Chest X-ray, PA view. Patient: 66 years old, sex M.
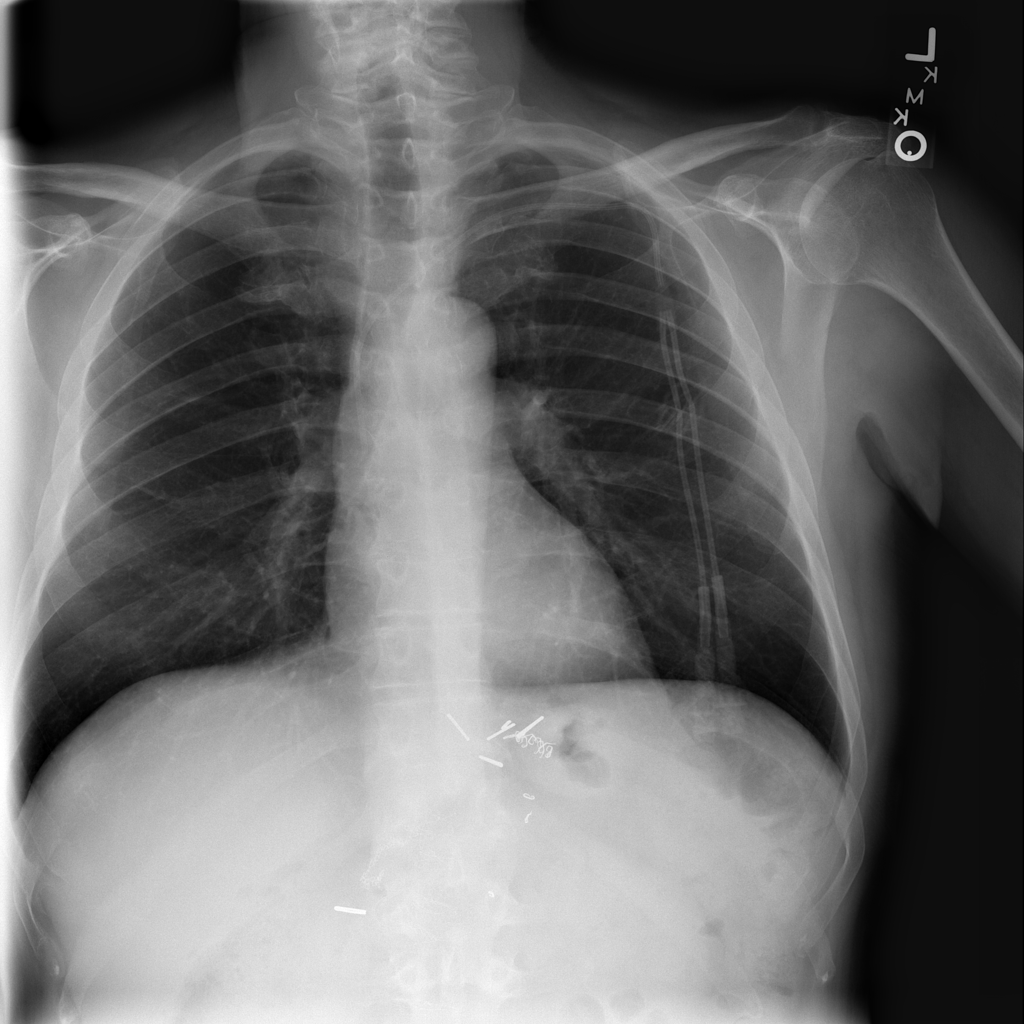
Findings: No Finding